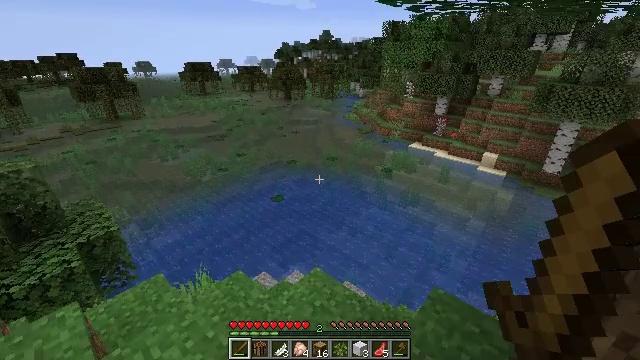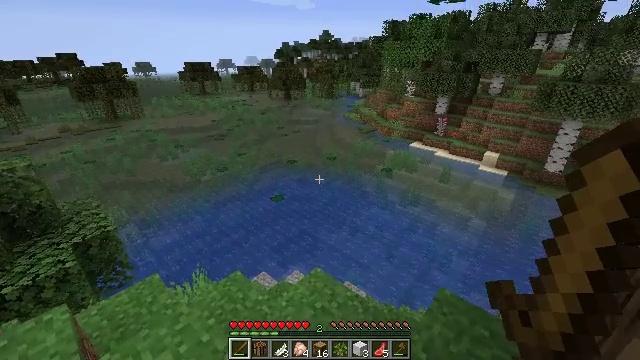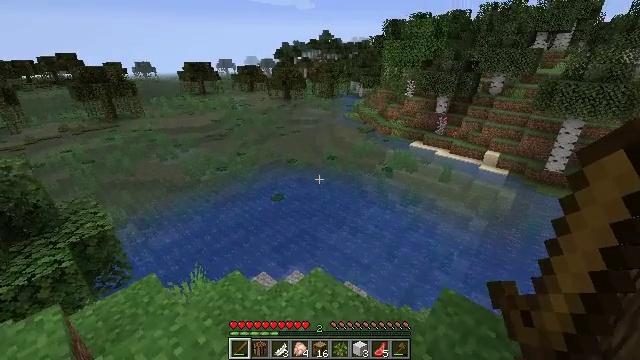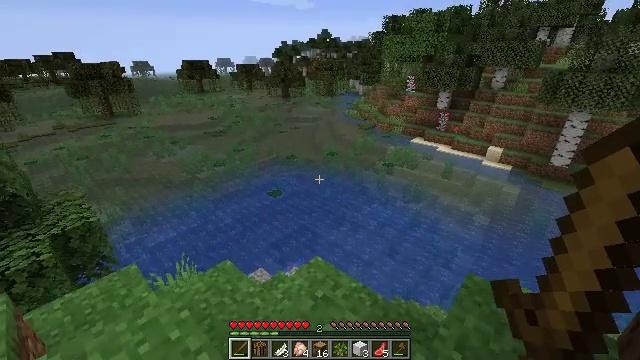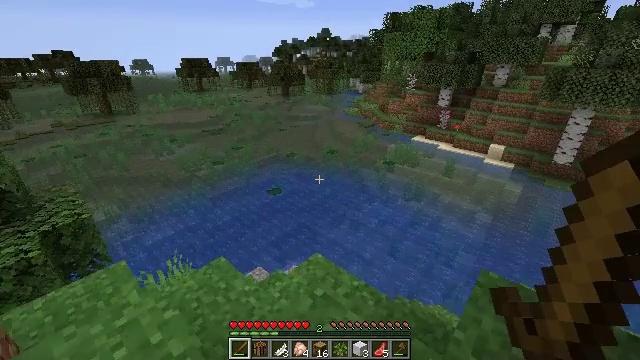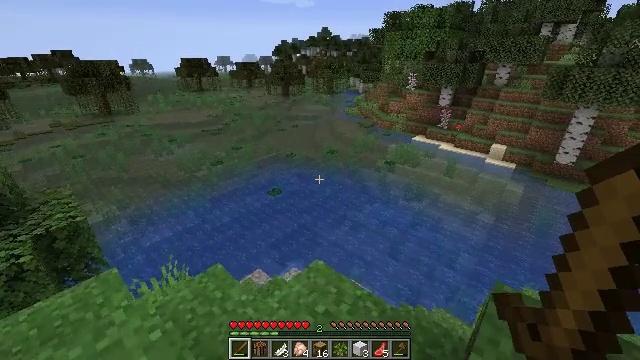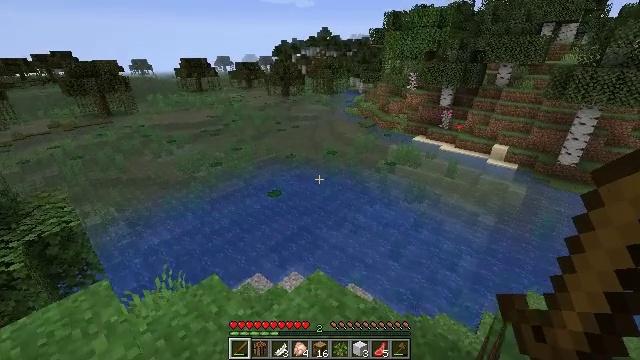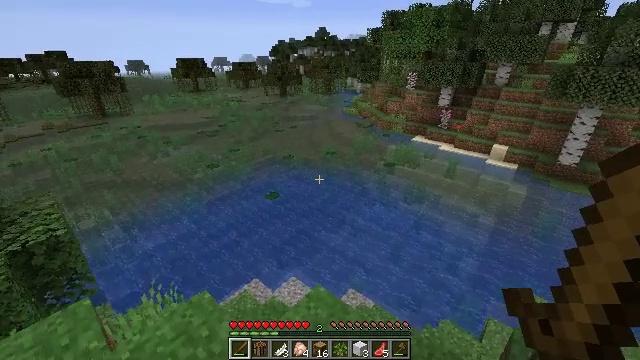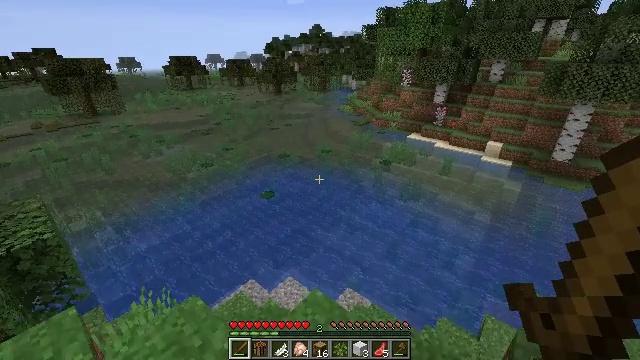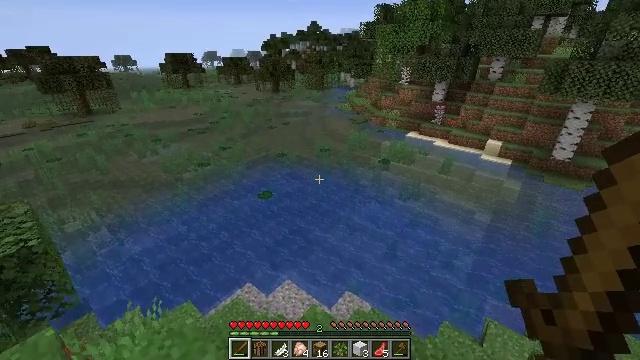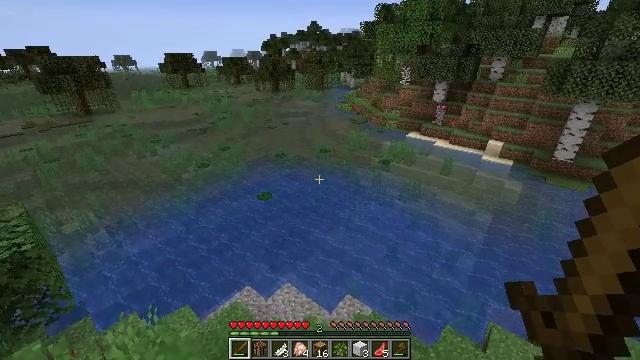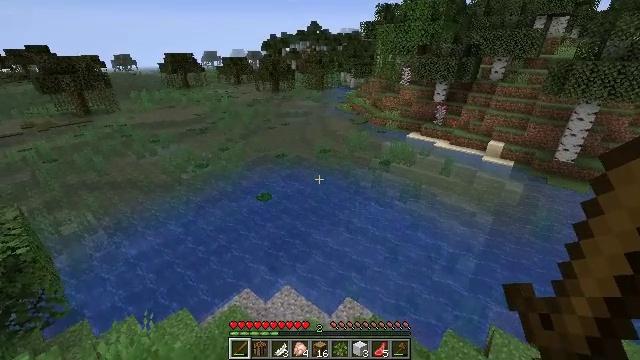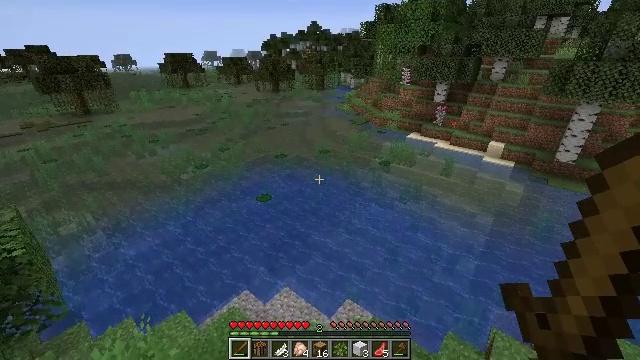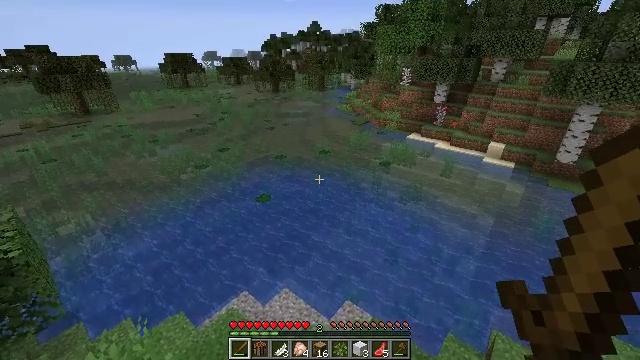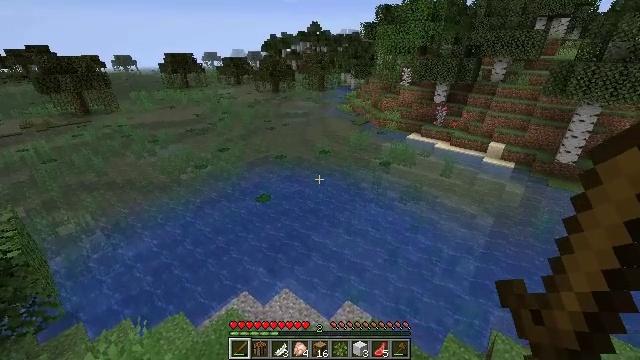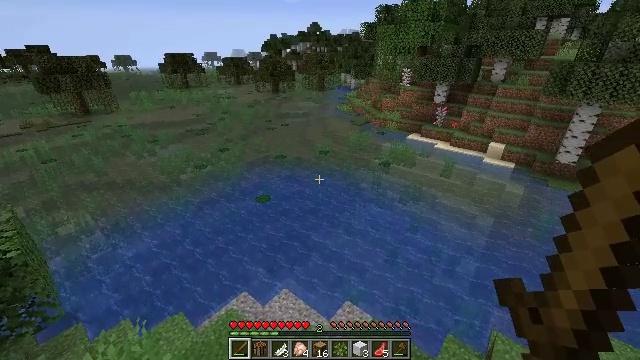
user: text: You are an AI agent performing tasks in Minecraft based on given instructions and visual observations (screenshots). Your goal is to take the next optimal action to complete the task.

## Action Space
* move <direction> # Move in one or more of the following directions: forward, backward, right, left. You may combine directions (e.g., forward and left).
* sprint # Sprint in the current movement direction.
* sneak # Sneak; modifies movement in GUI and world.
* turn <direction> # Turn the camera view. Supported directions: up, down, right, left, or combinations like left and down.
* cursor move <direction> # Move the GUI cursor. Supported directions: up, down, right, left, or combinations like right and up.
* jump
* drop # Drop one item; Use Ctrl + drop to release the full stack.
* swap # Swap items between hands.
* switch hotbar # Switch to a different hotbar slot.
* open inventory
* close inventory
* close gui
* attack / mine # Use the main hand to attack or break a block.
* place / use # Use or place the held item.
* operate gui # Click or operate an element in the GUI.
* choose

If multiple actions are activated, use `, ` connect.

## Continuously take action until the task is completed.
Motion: motion action
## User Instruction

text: Kill aquatic mobs.
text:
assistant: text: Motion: move forward
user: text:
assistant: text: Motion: move forward
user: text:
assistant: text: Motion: move forward
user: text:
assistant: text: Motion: move forward
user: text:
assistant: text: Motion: move forward
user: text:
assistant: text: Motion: move forward
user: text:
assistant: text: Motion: move forward
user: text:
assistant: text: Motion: move forward, turn right
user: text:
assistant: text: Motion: move forward
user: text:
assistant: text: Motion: no_op
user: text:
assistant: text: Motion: no_op
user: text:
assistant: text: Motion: no_op
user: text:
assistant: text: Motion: no_op
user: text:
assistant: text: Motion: no_op
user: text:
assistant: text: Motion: no_op
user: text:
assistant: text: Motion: no_op
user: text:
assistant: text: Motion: no_op
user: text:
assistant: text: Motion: no_op
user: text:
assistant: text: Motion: no_op
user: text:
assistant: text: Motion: no_op
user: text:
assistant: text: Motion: no_op
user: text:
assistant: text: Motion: no_op
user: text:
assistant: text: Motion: turn right and down
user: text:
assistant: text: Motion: turn right and down
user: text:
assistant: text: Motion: turn right
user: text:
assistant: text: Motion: turn right
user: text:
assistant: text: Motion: no_op
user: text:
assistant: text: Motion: no_op
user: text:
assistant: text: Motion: no_op
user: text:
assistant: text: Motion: no_op